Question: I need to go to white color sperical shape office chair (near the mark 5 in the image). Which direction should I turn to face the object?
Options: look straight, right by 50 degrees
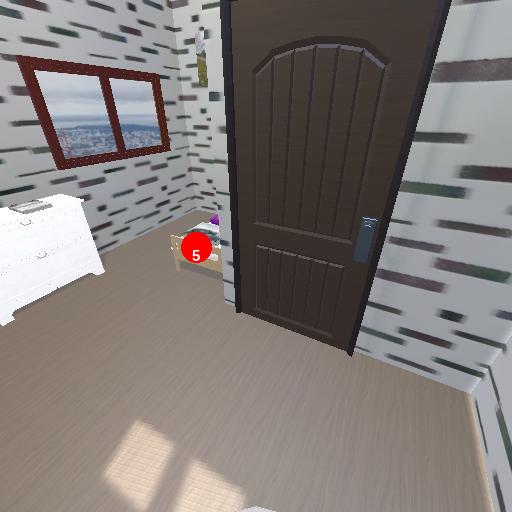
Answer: look straight